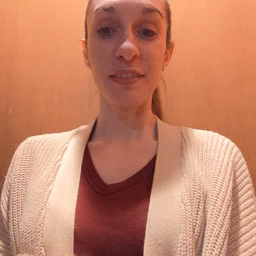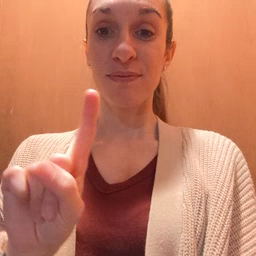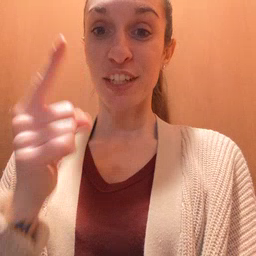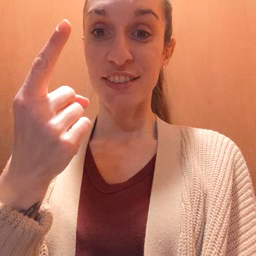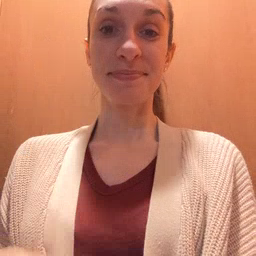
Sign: first